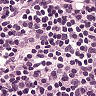
Metastatic tissue present: no